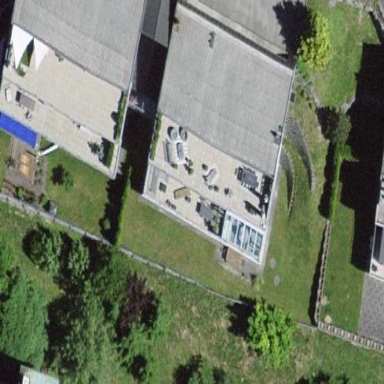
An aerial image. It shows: Residential building.